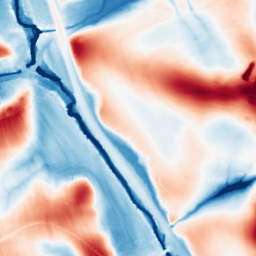
Category: edge_preserving
Decomposition family: guided
Decomposition parameters: radius: 32
eps: 0.001
Upsampling method: cubic_mitchell
Upsampling parameters: scale: 8
Upsampling scale: 8